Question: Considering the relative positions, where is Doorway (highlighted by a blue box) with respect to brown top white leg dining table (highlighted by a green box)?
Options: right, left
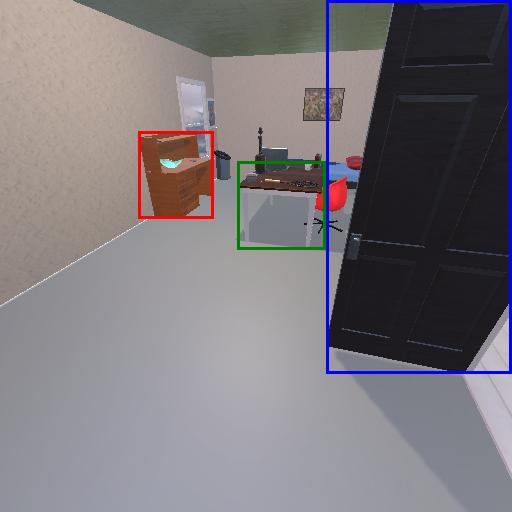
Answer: right